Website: walmart
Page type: billing-address
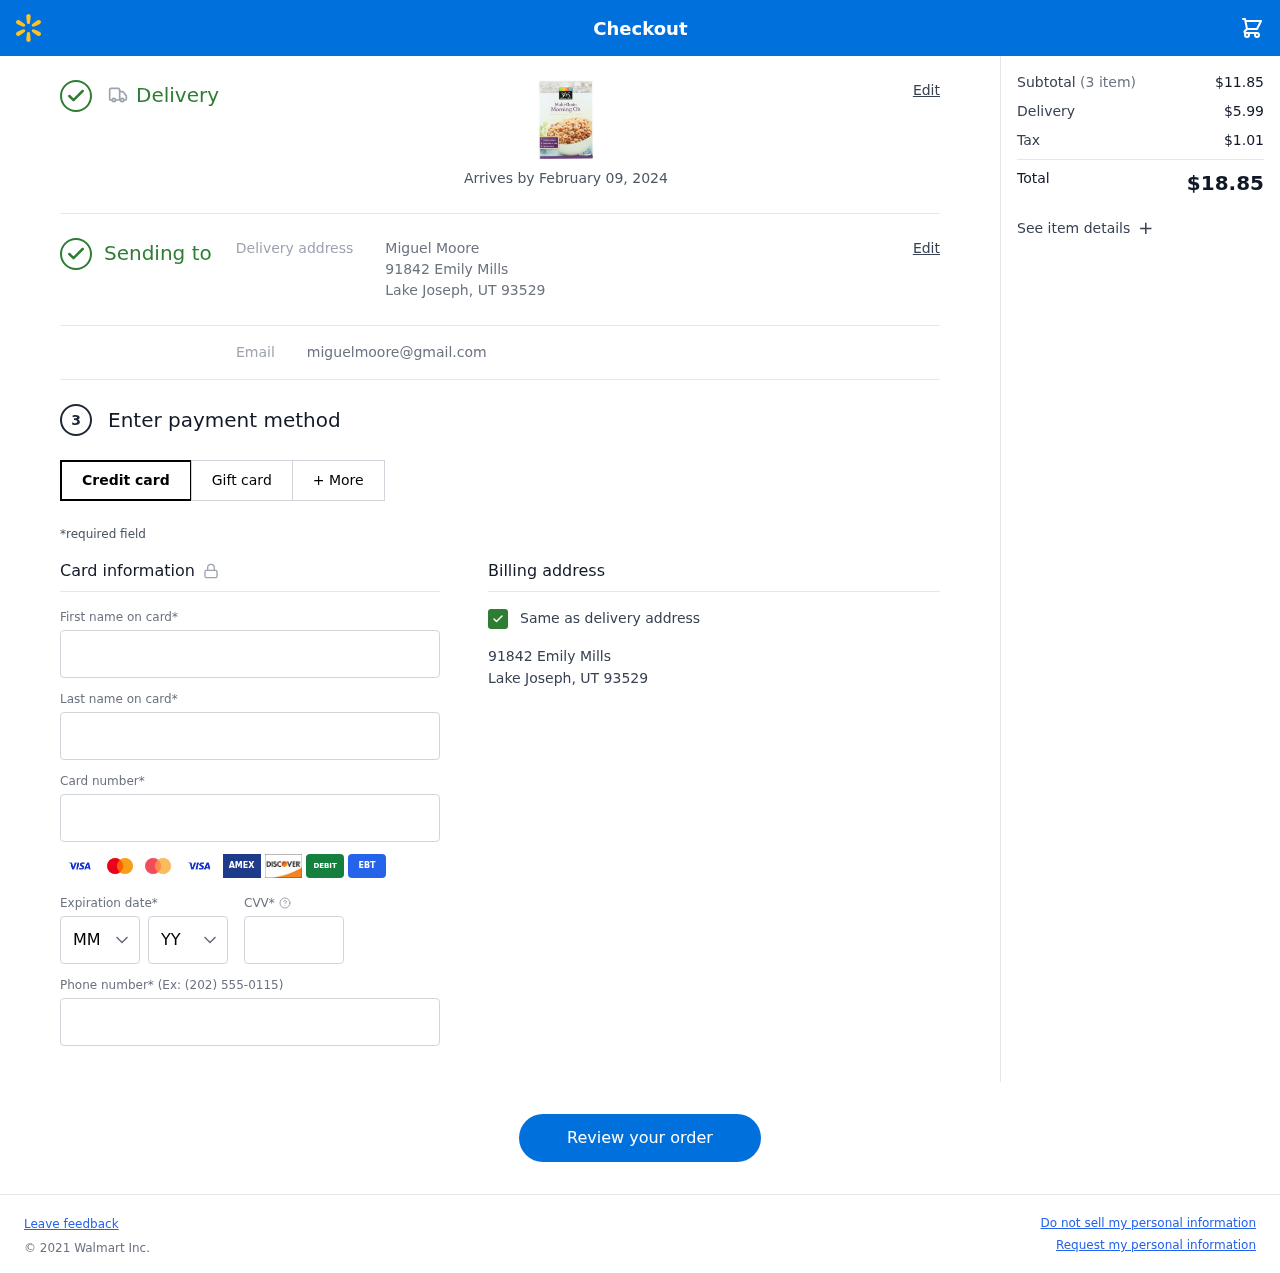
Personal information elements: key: PII_CARD_CVV
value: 435
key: PII_CARD_EXPIRY_MONTH
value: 02
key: PII_CARD_EXPIRY_YEAR
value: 27
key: PII_CARD_NUMBER
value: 4519 6751 5929 9184
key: PII_EMAIL
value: miguelmoore@gmail.com
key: PII_FIRSTNAME
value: Miguel
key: PII_FULLNAME
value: Miguel Moore
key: PII_LASTNAME
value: Moore
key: PII_PHONE
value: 5107035365
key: PII_STREET
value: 91842 Emily Mills
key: PII_CITY_STATE_ZIP
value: Lake Joseph, UT 93529
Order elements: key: ORDER_DELIVERY_DATE
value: Arrives by February 09, 2024
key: ORDER_NUM_ITEMS
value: (3 item)
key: ORDER_SUBTOTAL
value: $11.85
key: ORDER_SHIPPING_COST
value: $5.99
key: ORDER_TAX
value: $1.01
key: ORDER_TOTAL
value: $18.85